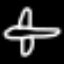
Label: airplane